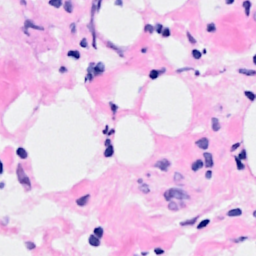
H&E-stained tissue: Breast